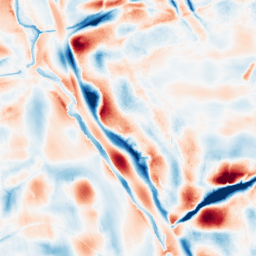
Category: wavelet
Decomposition family: wavelet_biorthogonal
Decomposition parameters: wavelet: bior4.4
level: 5
Upsampling method: cubic_catmull_rom
Upsampling parameters: scale: 4
Upsampling scale: 4